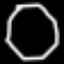
Label: octagon